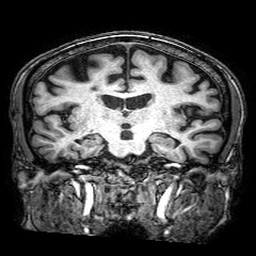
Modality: T1w
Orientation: sagittal
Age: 81
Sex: male
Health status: healthy
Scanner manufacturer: philips
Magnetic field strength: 3 T